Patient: sex F, age 57
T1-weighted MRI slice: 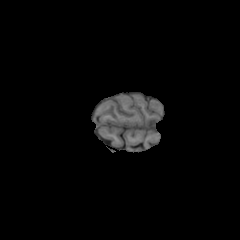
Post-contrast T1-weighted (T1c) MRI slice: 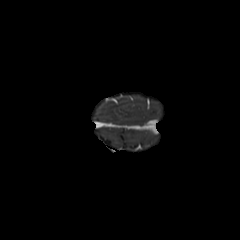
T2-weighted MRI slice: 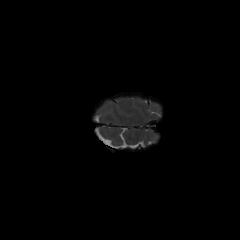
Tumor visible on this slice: no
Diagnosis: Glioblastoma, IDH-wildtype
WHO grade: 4